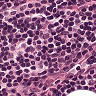
Metastatic tissue present: no